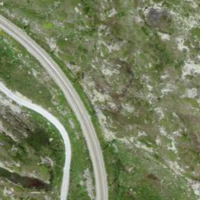
EUNIS habitat code: 31
Species observed at this site:
Silene acaulis
Bistorta vivipara